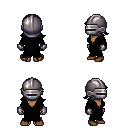
a pixel art fantasy rpg character, female body template, human, dark skin, gray robe, red pants, raven loose hair, metal helm, metal gloves, brown shoes, four views (front, back, left, right), 2x2 character sprite sheet, small pixel art, hard edges, no anti-aliasing